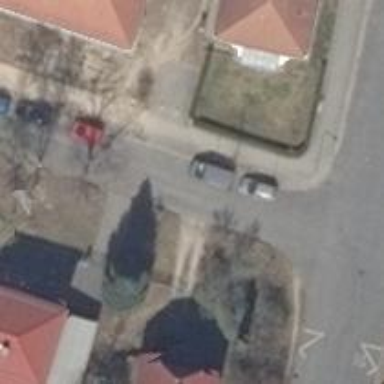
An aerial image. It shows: Residential road.